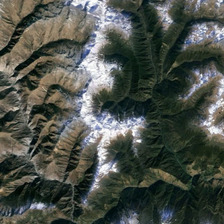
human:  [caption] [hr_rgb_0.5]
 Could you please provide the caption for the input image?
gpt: some white snows cover a part of khaki irregular mountain .

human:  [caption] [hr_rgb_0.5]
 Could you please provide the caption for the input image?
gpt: the green hills are next to each other in an unbroken line .

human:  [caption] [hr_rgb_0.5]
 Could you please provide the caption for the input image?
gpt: some white snows cover a part of khaki irregular mountain .

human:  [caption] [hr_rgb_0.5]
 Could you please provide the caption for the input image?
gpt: many long mountain roads are on the green hills .

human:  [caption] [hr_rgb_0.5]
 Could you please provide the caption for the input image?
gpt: the green hills are next to each other in an unbroken line .